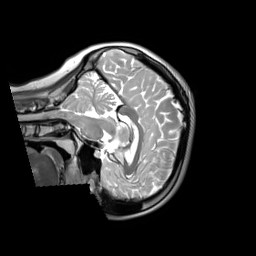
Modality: T2w
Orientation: sagittal
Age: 23
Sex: female
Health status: ill
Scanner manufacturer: siemens
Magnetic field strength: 3 T
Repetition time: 2.8 s
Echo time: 0.326 s